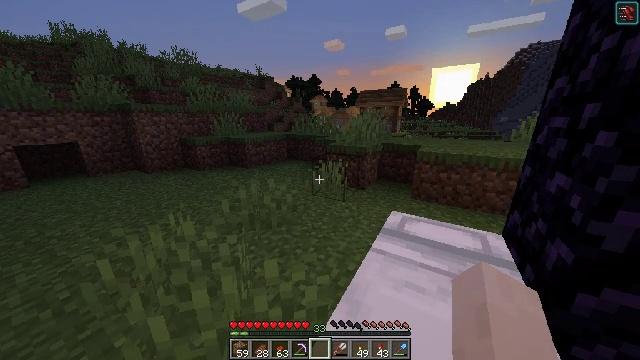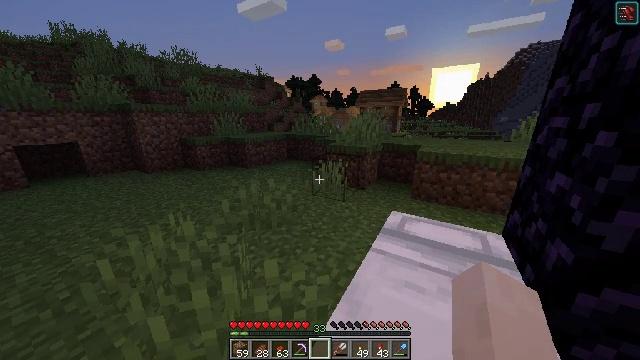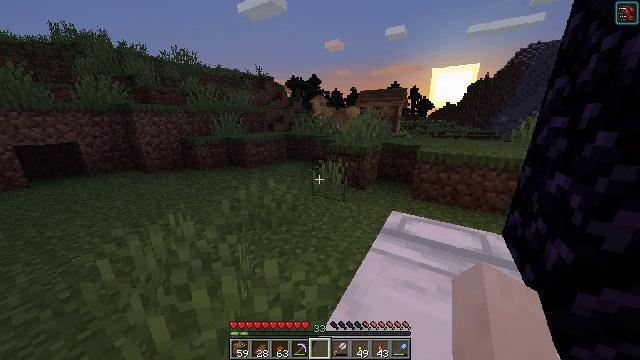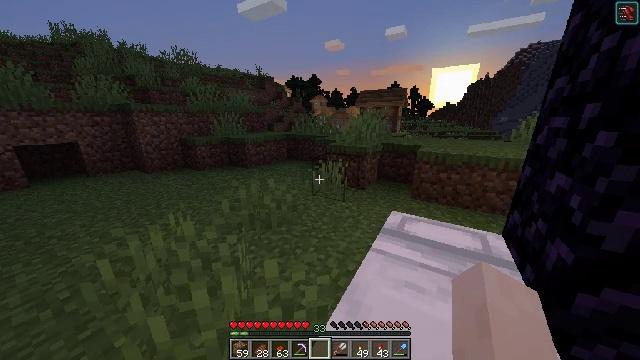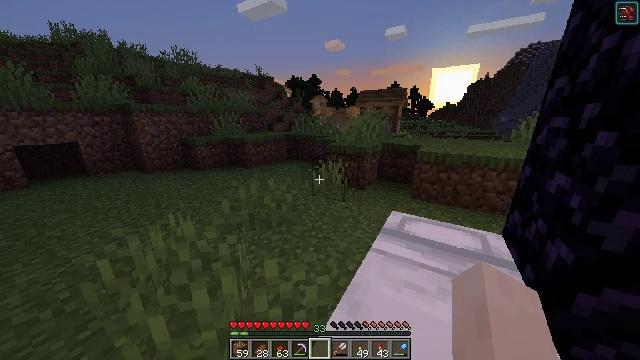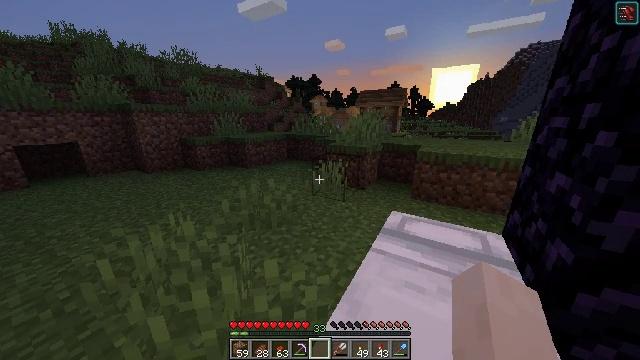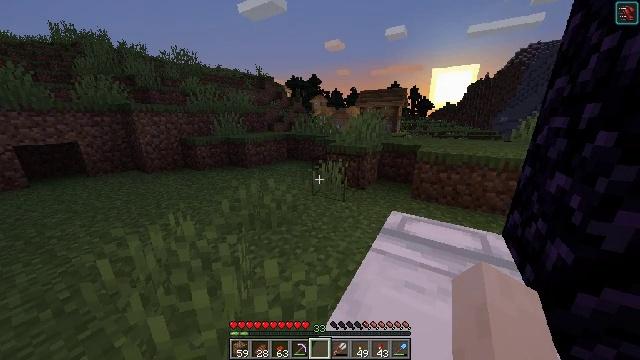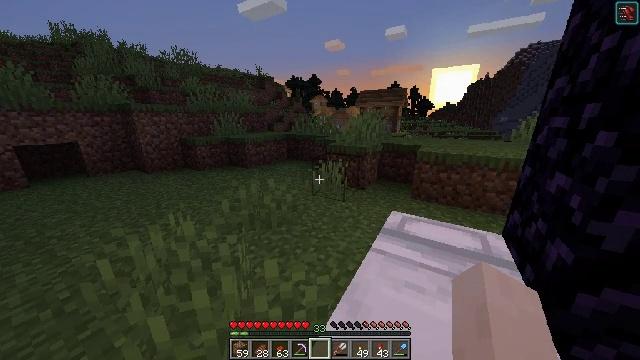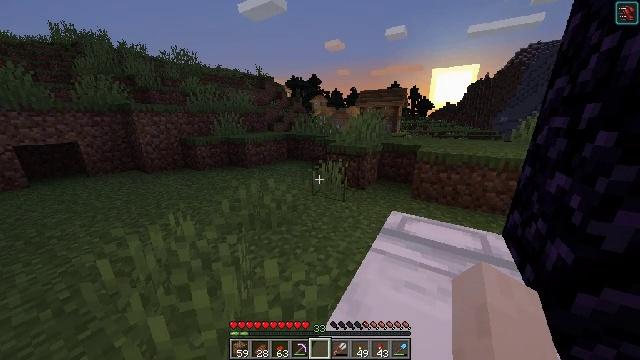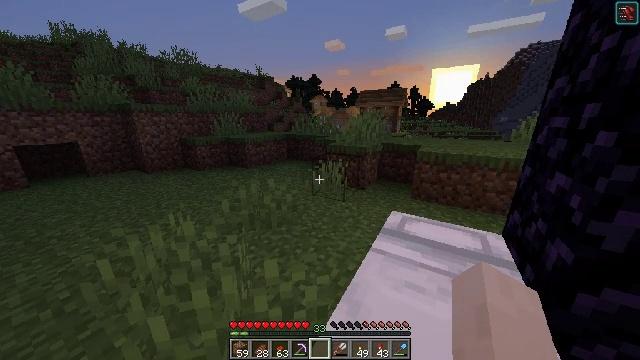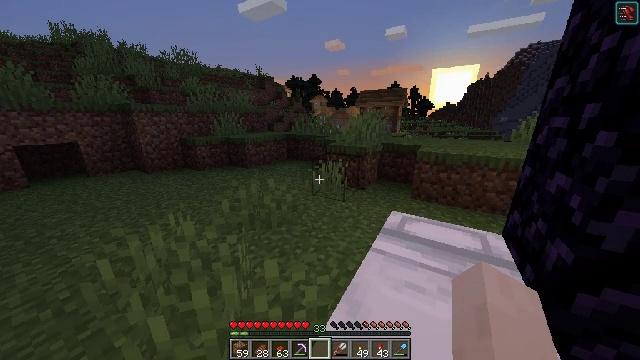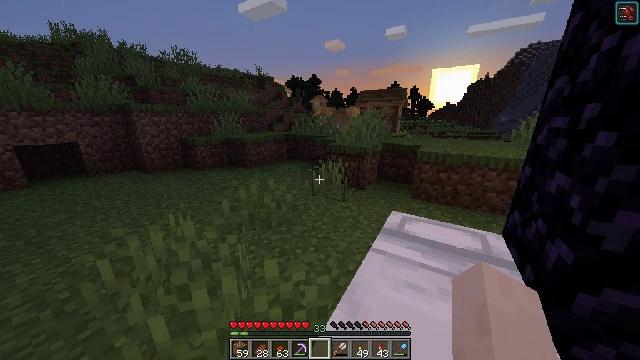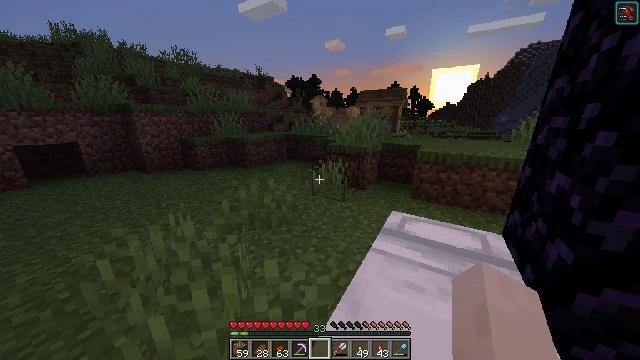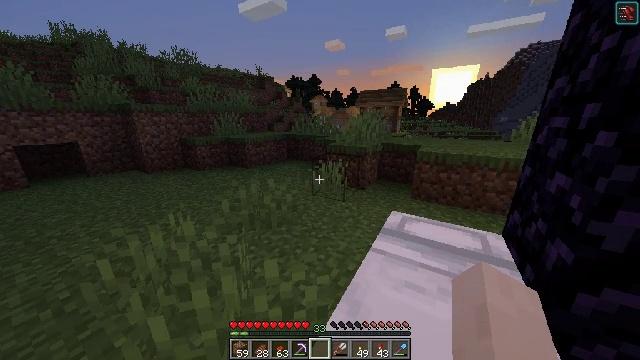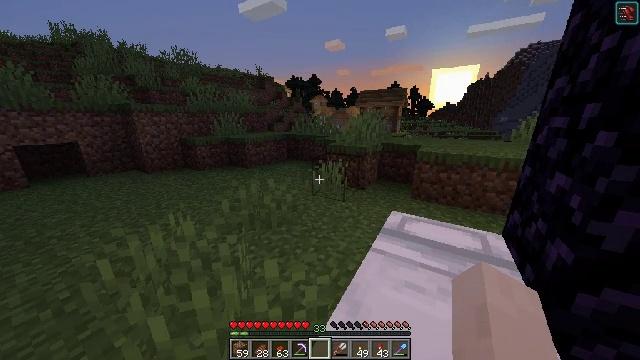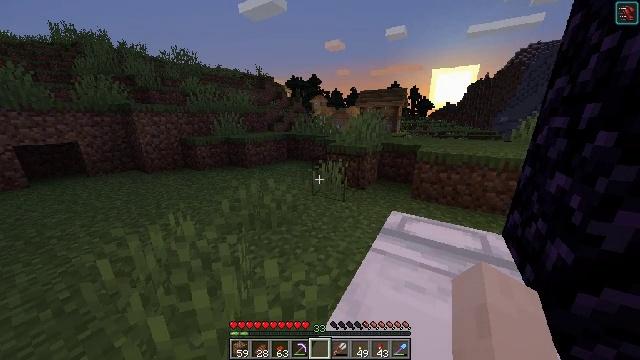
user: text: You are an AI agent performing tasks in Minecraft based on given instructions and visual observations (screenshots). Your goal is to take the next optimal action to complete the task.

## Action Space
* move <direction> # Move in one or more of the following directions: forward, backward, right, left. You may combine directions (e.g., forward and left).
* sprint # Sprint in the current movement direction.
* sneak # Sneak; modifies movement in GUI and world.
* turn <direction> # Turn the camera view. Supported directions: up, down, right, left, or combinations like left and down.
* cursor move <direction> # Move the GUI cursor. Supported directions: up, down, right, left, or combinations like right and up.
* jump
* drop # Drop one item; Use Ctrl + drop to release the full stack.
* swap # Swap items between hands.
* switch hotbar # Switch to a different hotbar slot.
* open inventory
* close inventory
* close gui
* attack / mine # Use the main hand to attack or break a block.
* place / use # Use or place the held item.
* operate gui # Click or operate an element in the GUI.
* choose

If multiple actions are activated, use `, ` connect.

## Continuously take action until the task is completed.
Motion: motion action
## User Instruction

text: Open the crafting table to make a honeycomb block with honeycombs.
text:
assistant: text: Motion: no_op
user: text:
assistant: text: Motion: no_op
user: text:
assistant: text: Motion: no_op
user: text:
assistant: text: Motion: no_op
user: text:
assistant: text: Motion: no_op
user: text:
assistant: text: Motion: no_op
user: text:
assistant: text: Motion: no_op
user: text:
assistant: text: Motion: no_op
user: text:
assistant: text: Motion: no_op
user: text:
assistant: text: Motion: no_op
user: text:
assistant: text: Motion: no_op
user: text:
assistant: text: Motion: no_op
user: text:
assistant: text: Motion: no_op
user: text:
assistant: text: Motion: no_op
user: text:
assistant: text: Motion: no_op
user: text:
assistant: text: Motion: no_op
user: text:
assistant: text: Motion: no_op
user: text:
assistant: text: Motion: no_op
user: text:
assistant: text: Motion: no_op
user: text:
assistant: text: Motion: no_op
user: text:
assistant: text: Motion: no_op
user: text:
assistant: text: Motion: no_op
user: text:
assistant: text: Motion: no_op
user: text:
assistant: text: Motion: no_op
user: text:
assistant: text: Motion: no_op
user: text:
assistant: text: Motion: no_op
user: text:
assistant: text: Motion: no_op
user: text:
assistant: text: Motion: no_op
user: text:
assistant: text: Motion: no_op
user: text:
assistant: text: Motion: no_op